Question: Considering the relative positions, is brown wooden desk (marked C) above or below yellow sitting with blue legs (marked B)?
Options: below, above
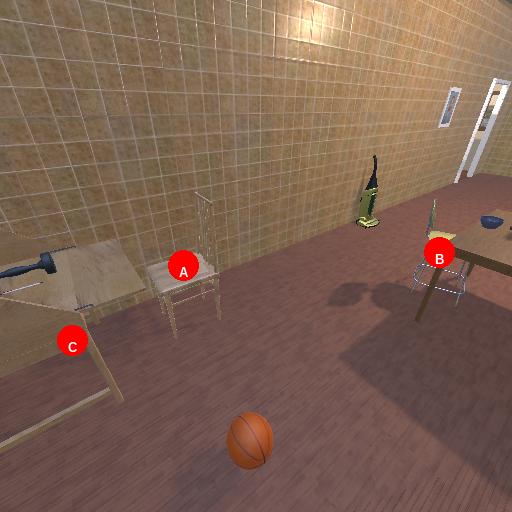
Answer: below